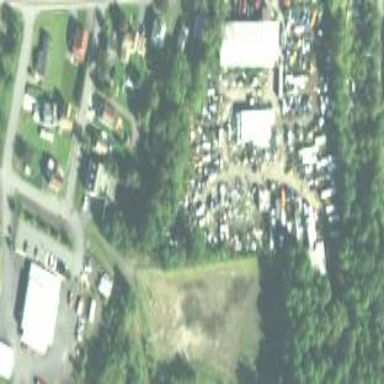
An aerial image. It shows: Industrial area designated as auto wrecker yard.